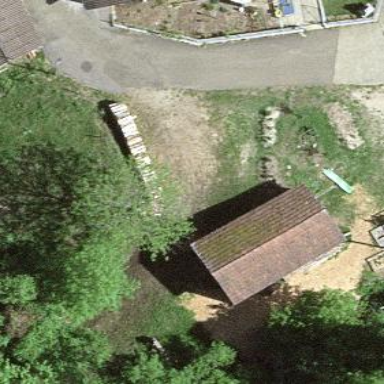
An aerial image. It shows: Farm auxiliary building.